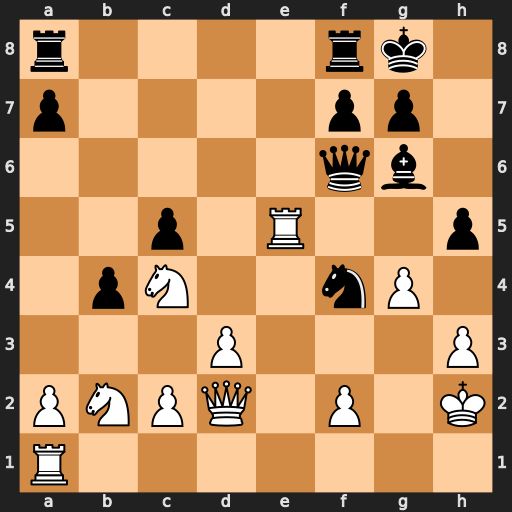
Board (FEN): r4rk1/p4pp1/5qb1/2p1R2p/1pN2nP1/3P3P/PNPQ1P1K/R7
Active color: w
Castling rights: -
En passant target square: -
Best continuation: g5 Qc6 Qxf4